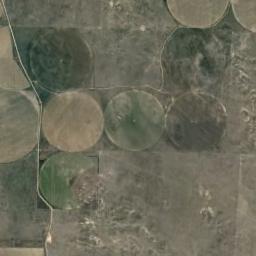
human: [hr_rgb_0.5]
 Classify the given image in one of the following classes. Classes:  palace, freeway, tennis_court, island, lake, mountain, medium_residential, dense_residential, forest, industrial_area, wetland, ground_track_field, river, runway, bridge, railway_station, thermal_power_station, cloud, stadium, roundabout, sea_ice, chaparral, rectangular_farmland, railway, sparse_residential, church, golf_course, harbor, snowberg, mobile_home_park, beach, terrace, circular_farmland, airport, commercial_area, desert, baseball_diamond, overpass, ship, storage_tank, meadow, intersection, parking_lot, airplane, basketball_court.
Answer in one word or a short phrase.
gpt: circular_farmland